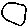
Label: circle